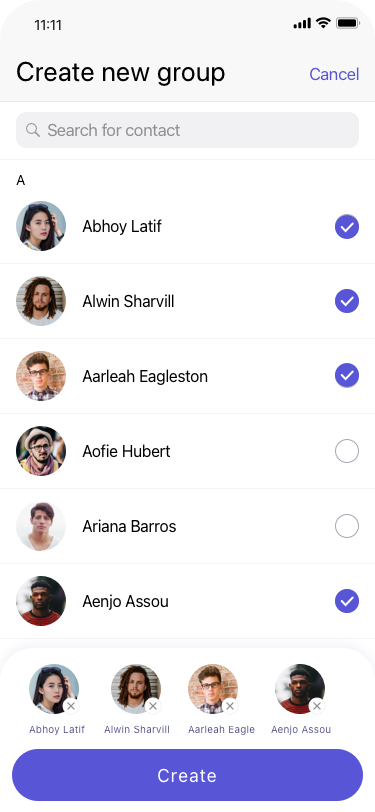
Text in this UI design:
Abhoy Latif
A
Alwin Sharvill
Aarleah Eagleston
Aofie Hubert
Ariana Barros
Aenjo Assou
Aebastian Westergren
Aaiano Akarana
Search for contact
Create new group
Cancel
Create
Abhoy Latif
Alwin Sharvill
Aarleah Eagle
Aenjo Assou